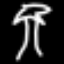
Label: palm tree